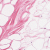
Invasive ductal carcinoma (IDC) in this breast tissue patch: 0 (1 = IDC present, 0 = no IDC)